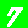
Digit: 7